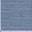
Piece: xx